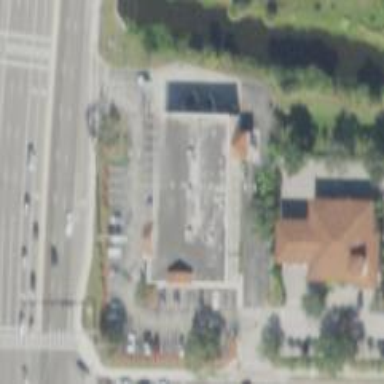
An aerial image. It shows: Pharmacy providing healthcare services.